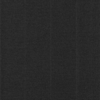
Label: dusty